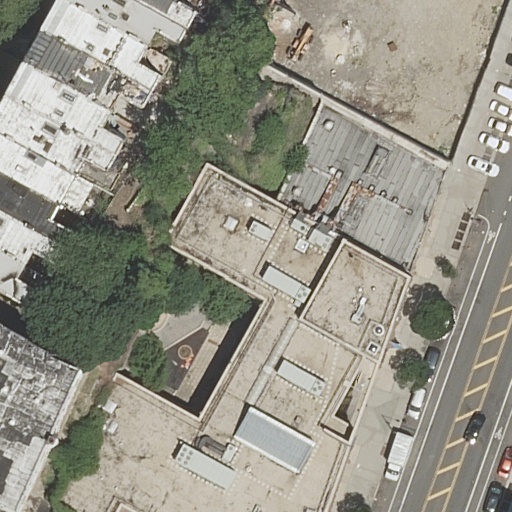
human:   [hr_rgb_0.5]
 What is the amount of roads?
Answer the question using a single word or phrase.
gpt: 1

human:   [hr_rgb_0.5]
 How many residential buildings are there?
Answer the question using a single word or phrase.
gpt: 14

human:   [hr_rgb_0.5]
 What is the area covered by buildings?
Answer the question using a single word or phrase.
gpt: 5153m2

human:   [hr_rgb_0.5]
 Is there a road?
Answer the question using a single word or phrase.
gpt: yes

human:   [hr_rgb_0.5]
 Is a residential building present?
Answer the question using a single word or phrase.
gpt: yes

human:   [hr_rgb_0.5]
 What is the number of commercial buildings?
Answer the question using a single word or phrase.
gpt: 0

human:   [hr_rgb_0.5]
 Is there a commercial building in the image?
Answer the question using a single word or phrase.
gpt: no

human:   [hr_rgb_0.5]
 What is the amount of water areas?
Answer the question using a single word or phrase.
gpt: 0

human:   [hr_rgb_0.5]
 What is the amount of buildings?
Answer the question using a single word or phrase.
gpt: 14

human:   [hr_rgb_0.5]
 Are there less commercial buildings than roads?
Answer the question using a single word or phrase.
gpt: yes

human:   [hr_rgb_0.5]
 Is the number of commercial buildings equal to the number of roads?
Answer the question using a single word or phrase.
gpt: no

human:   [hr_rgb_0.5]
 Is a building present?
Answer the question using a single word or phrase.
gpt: yes

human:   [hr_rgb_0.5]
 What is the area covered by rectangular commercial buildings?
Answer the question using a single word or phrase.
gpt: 0m2

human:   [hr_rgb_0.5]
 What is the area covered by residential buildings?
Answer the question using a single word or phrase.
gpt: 5153m2

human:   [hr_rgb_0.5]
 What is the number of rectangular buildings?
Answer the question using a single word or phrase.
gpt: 11

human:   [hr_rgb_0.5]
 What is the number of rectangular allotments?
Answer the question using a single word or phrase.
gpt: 0

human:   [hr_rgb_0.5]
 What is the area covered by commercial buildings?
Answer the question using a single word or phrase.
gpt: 0m2

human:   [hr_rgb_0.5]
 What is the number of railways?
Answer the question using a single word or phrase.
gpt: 0

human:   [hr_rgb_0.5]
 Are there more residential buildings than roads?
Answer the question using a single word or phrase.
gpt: yes

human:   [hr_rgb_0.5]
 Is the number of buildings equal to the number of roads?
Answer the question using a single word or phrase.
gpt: no

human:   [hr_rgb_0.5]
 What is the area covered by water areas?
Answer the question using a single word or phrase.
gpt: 0m2

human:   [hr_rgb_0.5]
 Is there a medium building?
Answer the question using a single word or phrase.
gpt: yes

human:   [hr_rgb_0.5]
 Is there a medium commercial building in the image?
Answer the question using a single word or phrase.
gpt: no

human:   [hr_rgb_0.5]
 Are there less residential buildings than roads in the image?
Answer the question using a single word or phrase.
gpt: no

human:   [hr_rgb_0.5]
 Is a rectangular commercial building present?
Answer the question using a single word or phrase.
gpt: no

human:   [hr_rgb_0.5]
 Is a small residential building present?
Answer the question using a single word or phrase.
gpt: yes

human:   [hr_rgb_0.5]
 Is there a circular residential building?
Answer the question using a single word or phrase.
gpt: no

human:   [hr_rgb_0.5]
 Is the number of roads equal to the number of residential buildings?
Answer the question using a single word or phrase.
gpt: no

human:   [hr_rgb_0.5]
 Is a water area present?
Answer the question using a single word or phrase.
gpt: no

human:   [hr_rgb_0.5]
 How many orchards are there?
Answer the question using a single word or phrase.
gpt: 0

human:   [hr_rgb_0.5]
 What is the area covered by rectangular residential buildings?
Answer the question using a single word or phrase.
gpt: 2394m2

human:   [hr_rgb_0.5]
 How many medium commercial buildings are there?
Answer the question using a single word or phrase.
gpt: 0

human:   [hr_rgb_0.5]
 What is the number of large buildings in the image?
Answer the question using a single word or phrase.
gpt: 3

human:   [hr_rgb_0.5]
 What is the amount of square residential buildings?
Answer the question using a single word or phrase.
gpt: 0

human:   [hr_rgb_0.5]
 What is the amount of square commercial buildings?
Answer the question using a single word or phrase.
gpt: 0

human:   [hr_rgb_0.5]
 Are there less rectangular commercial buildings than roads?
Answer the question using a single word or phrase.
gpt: yes

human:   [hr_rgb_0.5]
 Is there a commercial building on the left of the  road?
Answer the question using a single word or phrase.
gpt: no

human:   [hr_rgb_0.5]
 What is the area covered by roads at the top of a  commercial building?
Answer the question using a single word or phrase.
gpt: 0m2

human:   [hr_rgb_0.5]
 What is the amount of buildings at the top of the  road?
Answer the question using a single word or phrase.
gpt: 12

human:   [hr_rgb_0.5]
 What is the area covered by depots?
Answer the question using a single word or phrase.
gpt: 0m2

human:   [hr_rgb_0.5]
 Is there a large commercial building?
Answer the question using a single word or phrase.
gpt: no

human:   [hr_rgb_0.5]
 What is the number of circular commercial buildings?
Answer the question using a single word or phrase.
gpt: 0

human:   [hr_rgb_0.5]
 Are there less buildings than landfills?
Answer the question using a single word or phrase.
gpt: no

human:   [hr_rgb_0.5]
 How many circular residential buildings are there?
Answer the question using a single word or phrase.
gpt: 0

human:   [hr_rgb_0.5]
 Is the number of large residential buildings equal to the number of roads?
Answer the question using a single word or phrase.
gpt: no

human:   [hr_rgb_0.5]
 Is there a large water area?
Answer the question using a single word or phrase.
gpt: no

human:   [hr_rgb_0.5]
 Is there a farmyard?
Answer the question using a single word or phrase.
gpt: no

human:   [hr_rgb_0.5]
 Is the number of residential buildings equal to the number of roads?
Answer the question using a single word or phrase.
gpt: no

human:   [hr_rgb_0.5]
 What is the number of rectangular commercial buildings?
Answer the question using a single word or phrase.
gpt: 0

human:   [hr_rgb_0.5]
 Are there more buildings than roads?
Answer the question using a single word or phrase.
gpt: yes

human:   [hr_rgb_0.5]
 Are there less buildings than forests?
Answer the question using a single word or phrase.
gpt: no

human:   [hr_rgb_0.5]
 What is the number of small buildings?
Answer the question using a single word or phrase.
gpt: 4

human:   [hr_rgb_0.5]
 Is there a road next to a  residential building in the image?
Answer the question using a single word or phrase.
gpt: yes

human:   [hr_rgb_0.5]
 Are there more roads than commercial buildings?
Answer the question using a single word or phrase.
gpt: yes

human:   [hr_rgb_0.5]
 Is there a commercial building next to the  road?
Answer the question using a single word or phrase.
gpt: no

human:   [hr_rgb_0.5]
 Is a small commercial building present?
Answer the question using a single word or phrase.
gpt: no

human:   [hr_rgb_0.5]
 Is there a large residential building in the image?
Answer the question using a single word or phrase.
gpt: yes

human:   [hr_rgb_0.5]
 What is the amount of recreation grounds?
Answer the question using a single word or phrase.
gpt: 0

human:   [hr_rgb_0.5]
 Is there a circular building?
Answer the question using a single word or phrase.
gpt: no

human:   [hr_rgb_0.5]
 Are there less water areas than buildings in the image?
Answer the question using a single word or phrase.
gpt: yes

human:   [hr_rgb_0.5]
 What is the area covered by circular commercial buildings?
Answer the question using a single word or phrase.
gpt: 0m2

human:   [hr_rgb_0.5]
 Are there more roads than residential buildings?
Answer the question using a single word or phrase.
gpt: no

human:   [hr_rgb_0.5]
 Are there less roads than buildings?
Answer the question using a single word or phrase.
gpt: yes

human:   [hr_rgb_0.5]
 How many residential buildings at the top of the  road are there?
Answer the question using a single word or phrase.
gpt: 12